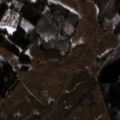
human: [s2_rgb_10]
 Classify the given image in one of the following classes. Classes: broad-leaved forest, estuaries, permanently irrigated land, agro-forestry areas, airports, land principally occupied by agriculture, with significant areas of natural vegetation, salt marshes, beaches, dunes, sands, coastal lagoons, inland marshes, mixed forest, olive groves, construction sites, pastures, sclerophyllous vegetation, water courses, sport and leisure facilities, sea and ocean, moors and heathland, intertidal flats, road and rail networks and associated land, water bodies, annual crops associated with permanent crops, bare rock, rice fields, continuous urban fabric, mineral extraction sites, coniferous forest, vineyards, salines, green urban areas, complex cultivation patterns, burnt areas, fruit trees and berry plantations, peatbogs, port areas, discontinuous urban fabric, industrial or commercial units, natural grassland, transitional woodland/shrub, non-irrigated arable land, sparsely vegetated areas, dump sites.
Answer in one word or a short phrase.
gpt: non-irrigated arable land, pastures, broad-leaved forest, mixed forest